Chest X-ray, PA view. Patient: 60 years old, sex F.
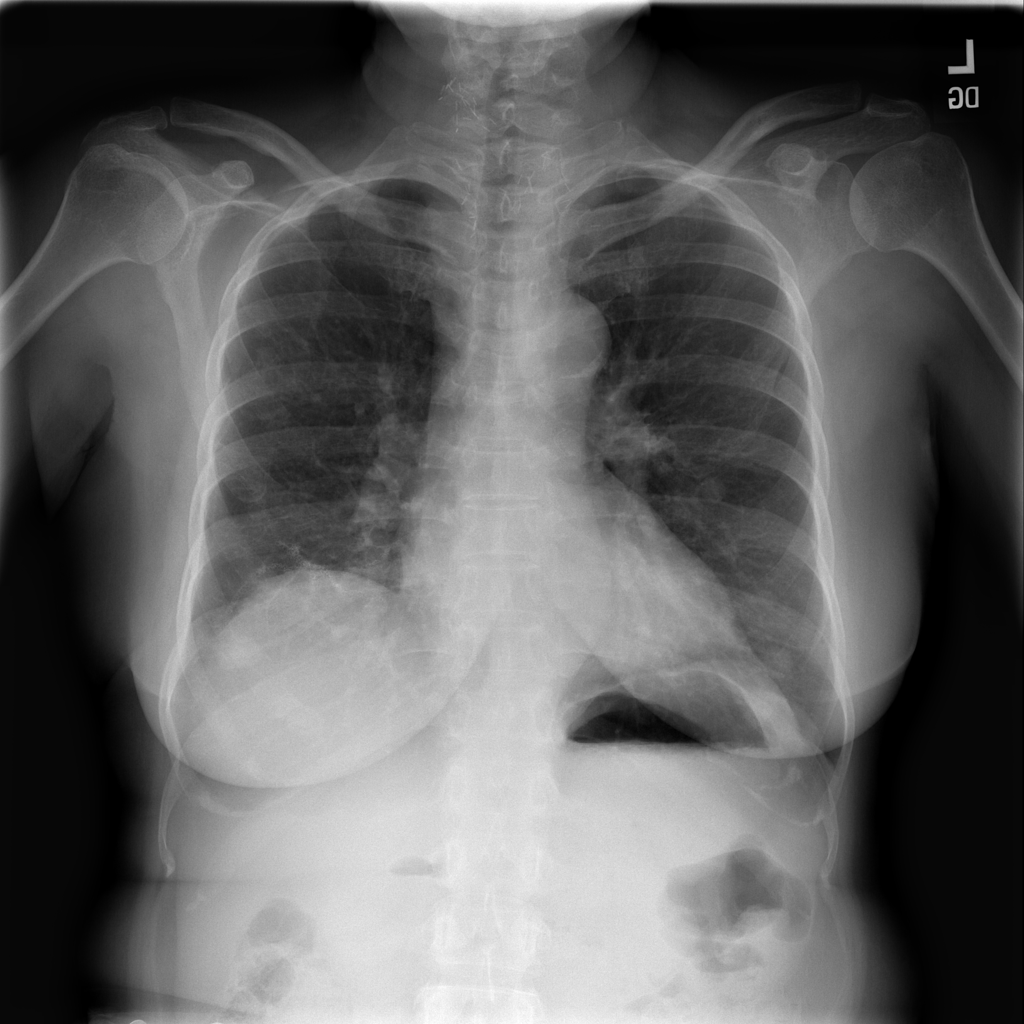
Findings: No Finding